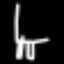
Label: chair